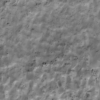
Label: not_dusty